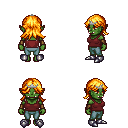
a pixel art fantasy rpg character, female body template, orc, green skin, maroon pirate shirt, teal pants, light blonde loose hair, silver tiara, cloth bracers, metal boots, four views (front, back, left, right), 2x2 character sprite sheet, small pixel art, hard edges, no anti-aliasing